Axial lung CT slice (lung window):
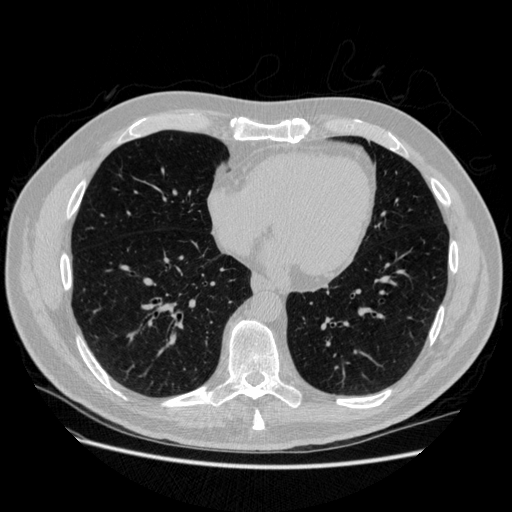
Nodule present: no